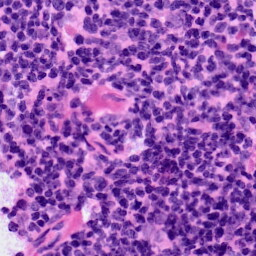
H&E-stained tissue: LymphNode